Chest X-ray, AP view. Patient: 45 years old, sex F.
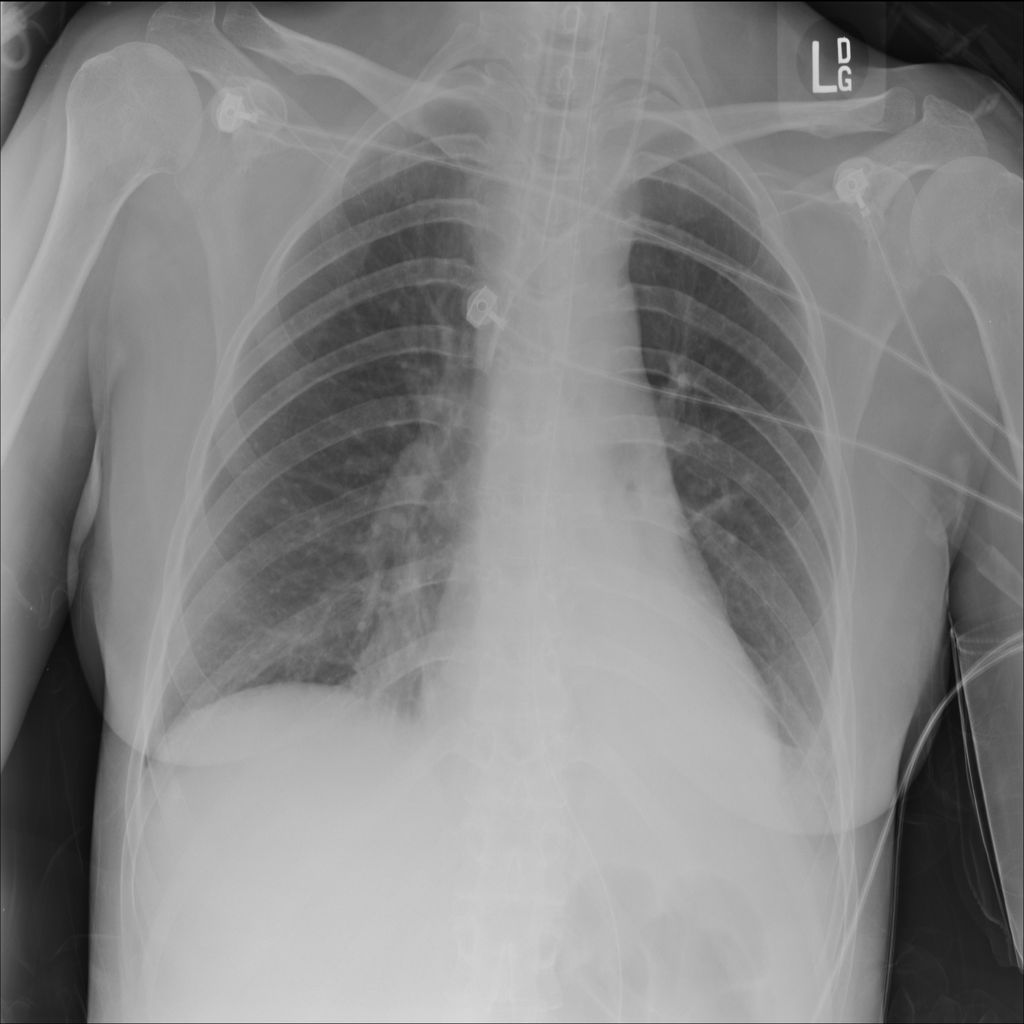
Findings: Atelectasis, Infiltration, Pneumonia